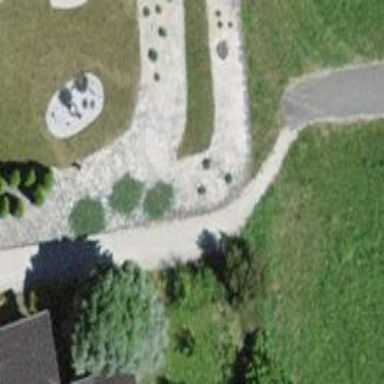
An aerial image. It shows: Path with fine gravel surface.